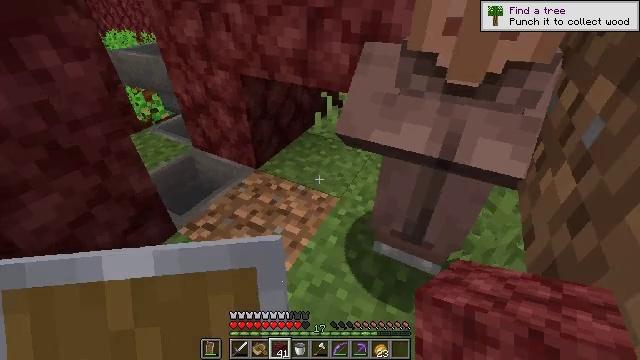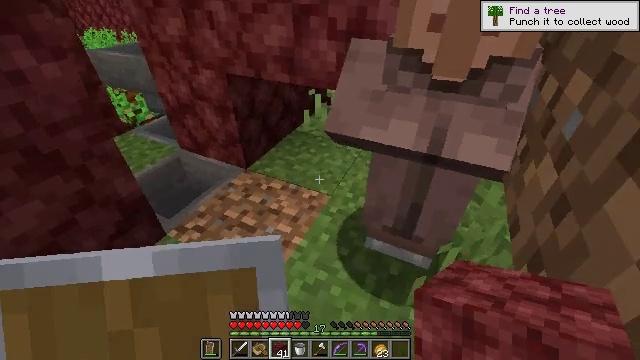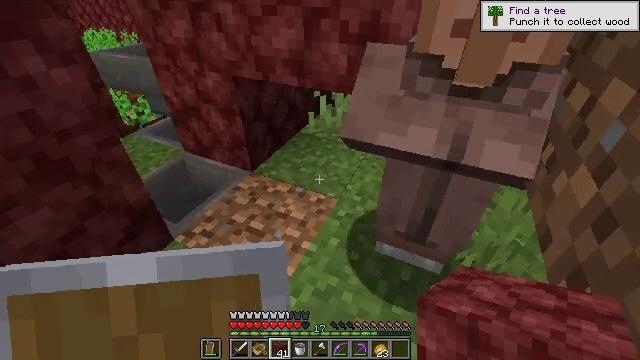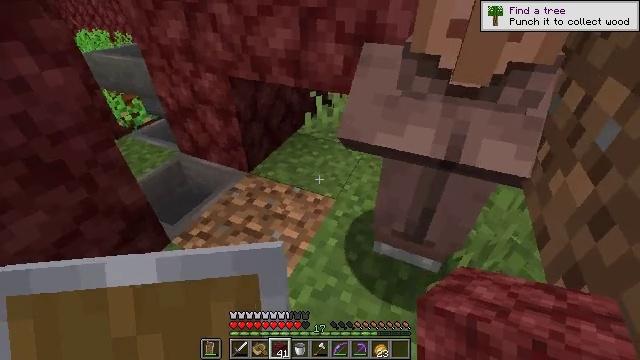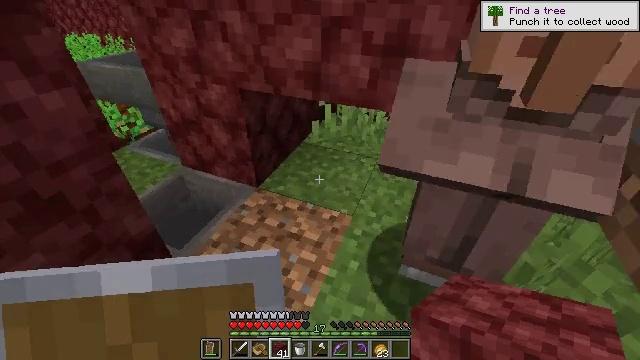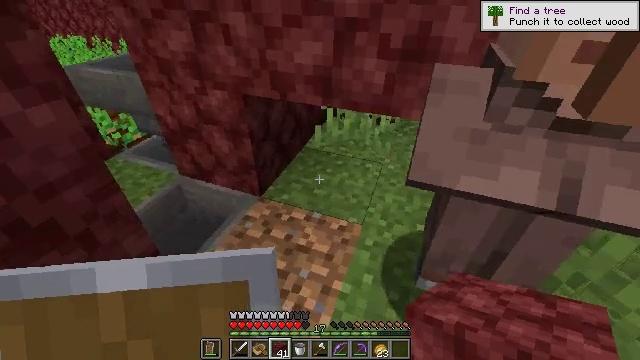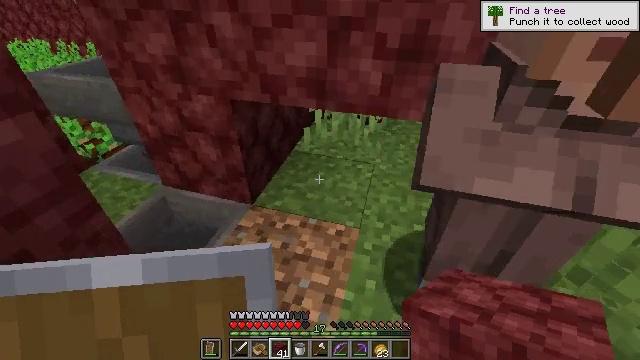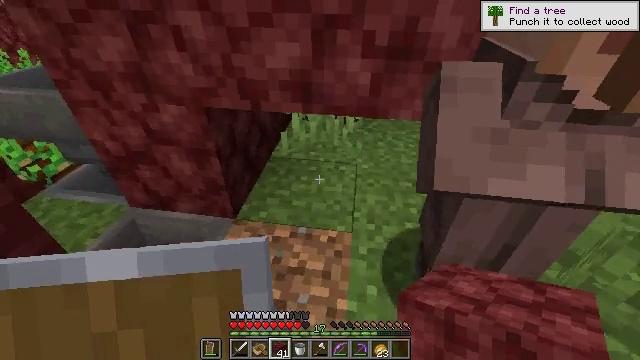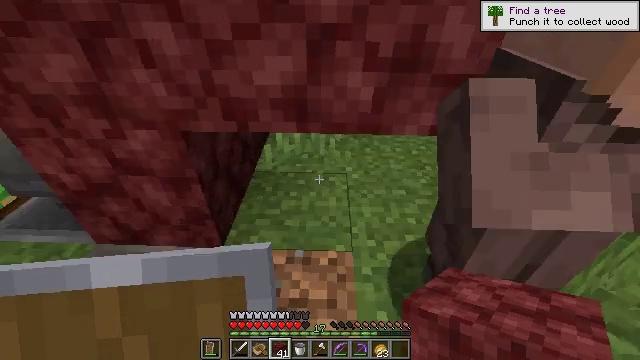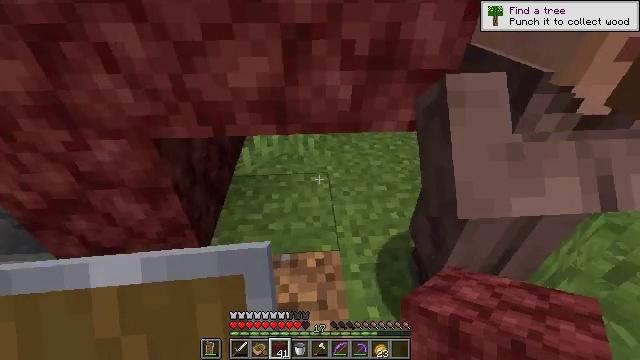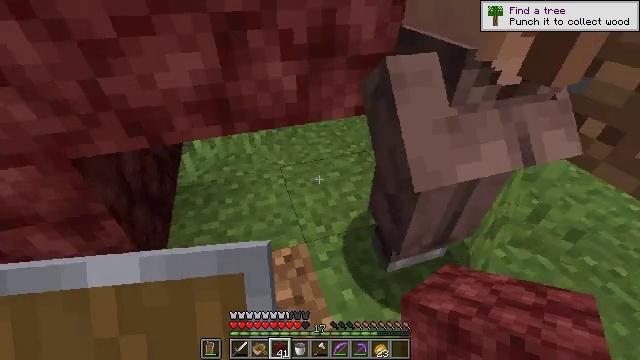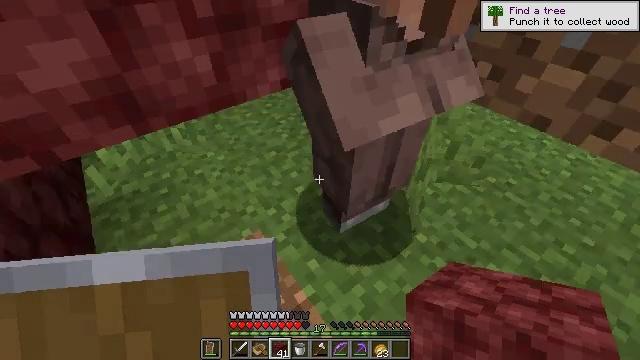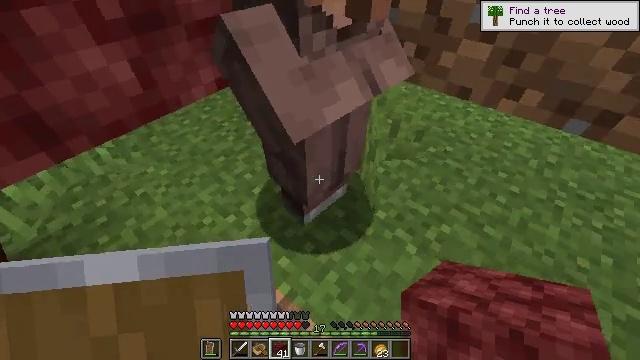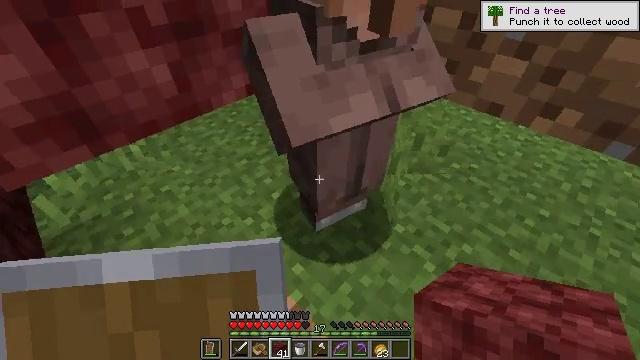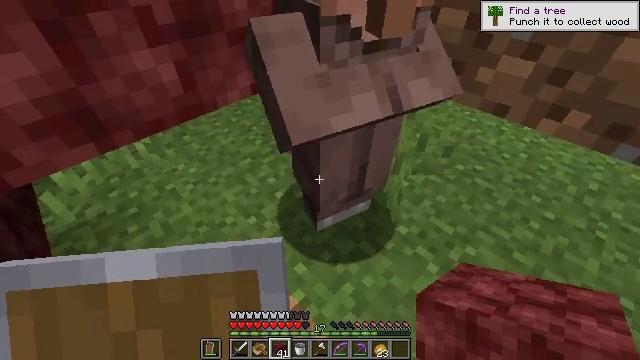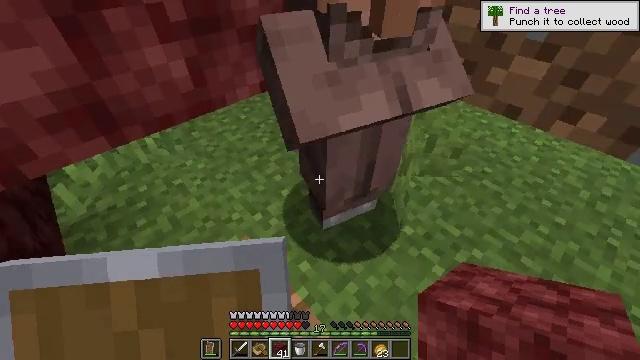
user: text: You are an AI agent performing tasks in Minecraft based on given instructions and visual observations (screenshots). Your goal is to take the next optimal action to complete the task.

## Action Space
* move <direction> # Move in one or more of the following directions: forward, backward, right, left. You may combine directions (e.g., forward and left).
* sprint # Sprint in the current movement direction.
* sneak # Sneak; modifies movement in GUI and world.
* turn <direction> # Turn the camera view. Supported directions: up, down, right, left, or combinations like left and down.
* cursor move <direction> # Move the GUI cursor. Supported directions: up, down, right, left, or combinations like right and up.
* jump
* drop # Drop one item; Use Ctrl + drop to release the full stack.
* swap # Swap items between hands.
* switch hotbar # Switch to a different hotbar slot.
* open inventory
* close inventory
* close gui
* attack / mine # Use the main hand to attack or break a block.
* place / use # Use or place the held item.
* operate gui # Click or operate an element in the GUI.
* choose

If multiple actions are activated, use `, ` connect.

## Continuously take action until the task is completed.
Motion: motion action
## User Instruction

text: Gather grass on the ground.
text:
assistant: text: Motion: turn right
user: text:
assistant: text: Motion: move left
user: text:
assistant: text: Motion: move forward and move left
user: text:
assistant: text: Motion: move forward and move left, turn right
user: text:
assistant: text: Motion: move forward and move left, turn right
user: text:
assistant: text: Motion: move forward and move left, turn right
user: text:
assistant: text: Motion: move forward, turn right
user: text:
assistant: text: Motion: turn right
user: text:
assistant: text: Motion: turn right
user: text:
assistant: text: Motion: turn right and down
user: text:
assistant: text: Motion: turn right and down
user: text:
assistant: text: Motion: turn right and down
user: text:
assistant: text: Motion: turn left and up
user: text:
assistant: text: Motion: no_op
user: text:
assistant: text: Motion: turn left
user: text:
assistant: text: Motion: turn right
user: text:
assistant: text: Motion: turn right and down
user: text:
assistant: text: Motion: turn right
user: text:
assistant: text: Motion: move forward and move right, turn right
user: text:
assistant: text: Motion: move forward and move right, turn right
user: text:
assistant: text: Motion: move forward and move right
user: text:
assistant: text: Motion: move forward and move right
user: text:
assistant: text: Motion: move right, turn left
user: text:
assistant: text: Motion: turn left
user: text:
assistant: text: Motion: turn left
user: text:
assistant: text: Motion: turn left
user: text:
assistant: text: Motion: turn left
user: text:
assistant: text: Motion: turn left
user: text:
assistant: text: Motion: turn left
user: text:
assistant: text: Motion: attack / mine